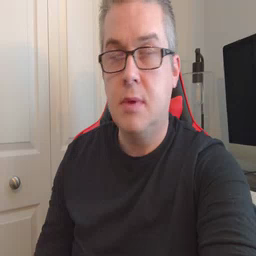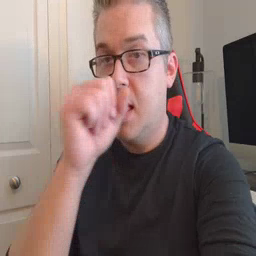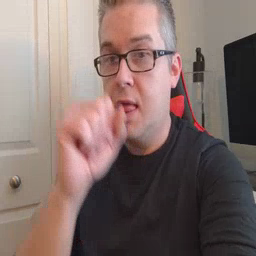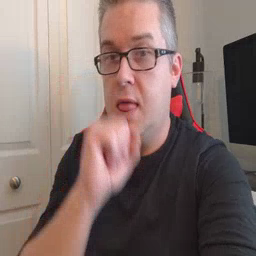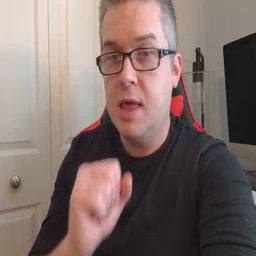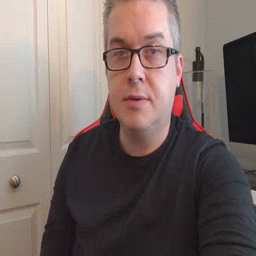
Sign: icecream